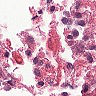
Metastatic tissue present: no